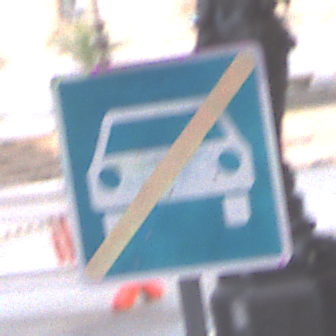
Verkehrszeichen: EndeKraftfahrstrasse
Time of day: SunriseSunset
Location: Outdoor (Urban)
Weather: PartlyCloudy
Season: NotSpecified
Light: Natural